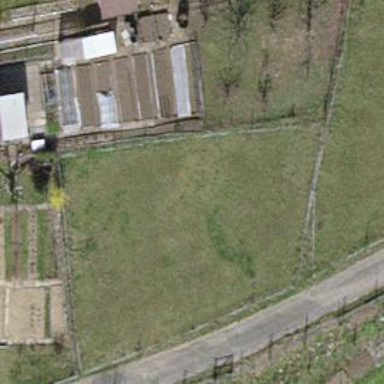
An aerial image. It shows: Garden area designated for leisure land.